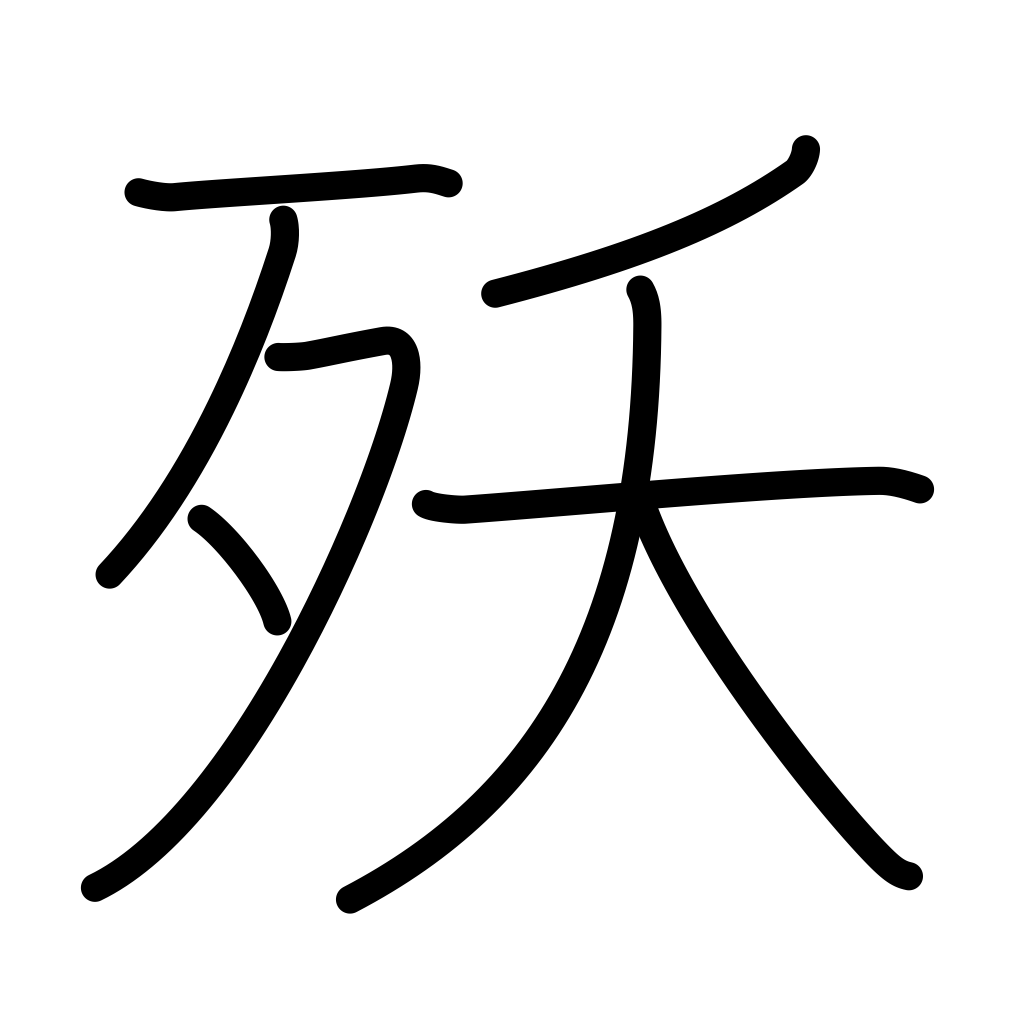
Meaning: dying young